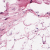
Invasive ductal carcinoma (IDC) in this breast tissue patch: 0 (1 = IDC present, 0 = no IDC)